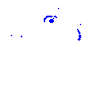
Particle: kaon